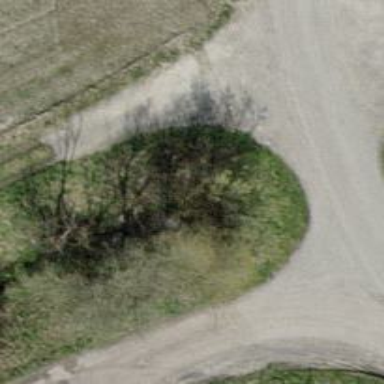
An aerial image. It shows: Drain passing through culvert tunnel.